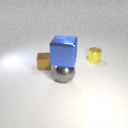
small brown metal cube to the left of large gray metal sphere